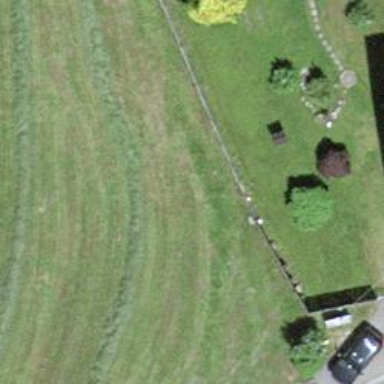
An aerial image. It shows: Hedge barrier.